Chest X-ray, AP view. Patient: 20 years old, sex M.
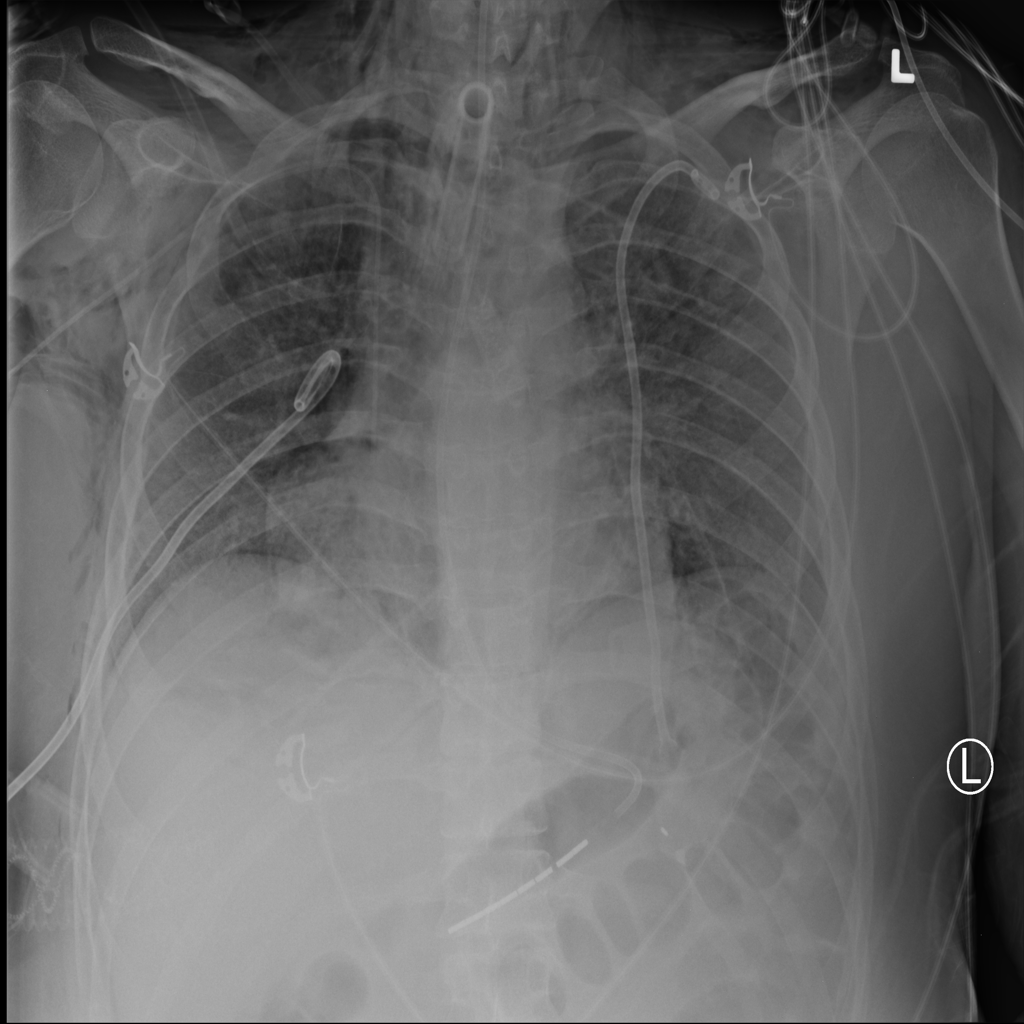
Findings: No Finding